Interaction volume radius: 10 \u00c5
Interaction volume height: 15 \u00c5
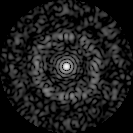
Disorder parameter: 0.8405